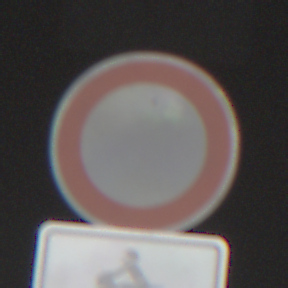
Verkehrszeichen: VerbotFahrzeugeAllerArt
Zusatzzeichen unten: EinspurigeFahrzeugeFrei3
Umgebung: Outdoor, Suburban
Tageszeit: MorningAfternoon
Wetter: Clear
Licht: Natural
Jahreszeit: NotSpecified
Kontrast: HighContrast